四年级 · 算术

24.62元

38.99 元

（1）书店里新购进了 3 种书, 张红都很喜欢。她有 100 元，买这三本书够吗?

（2）李静买了其中两本书，她付给售货员 50 元，没有找零，问：她买的是哪两本书?
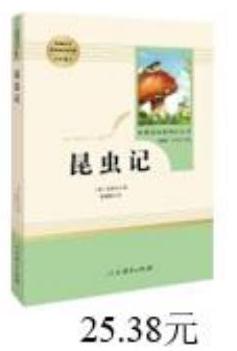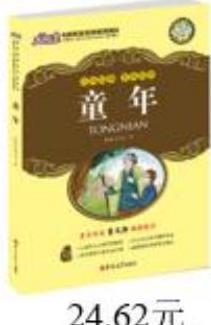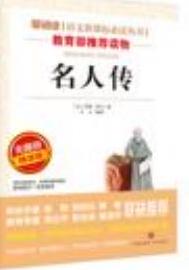
答案: 解（1）够

（2）《昆虫记》和《童年》

【分析】（1）根据加法的意义, 求出这三种书一共多少元钱, 再和 100 元进行比较即可判定;

（2）找出两本书的价钱正好是 50 元的即可。

【详解】（1） $25.38+24.62=50$ （元）

$50+38.99=88.99$ （元）

$88.99<100$, 够

答: 她有 100 元, 头这三本书够。

(2) $25.38+24.62=50$ （元）
答: 她买的是《昆虫记》和《童年》。

【点睛】本题主要考查了小数加法的实际应用以及小数大小的比较, 找出题中所给的数量关系, 根据数量关系列式解答即可。